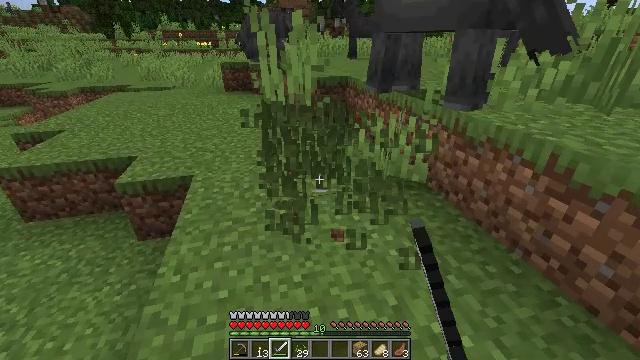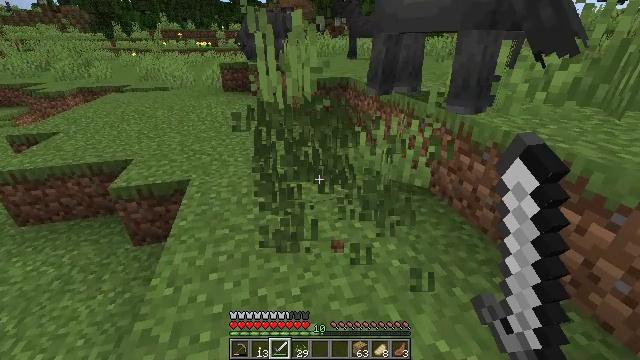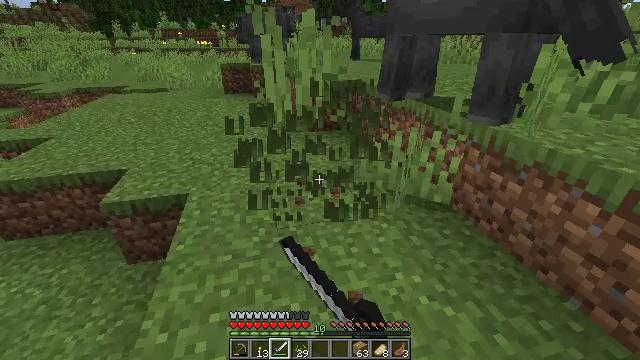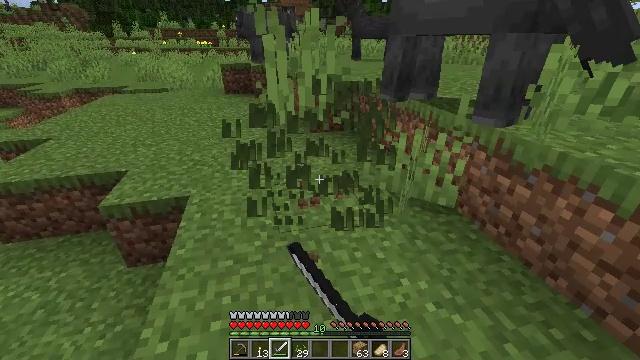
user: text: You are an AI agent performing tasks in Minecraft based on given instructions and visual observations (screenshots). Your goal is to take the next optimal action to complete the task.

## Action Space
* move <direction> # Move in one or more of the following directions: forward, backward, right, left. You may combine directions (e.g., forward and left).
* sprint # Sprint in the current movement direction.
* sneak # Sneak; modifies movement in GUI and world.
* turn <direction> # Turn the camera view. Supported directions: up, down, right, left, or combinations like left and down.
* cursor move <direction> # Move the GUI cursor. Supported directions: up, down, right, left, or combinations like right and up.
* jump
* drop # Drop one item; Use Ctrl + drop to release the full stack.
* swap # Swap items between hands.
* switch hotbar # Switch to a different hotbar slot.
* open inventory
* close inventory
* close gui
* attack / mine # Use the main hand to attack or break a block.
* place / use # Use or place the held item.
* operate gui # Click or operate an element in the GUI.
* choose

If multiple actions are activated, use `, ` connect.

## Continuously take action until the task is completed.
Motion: motion action
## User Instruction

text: Harvest tall grass for seeds.
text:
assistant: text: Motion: move forward and move left, attack / mine
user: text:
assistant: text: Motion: move forward and move left, attack / mine
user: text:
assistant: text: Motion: move forward and move left, attack / mine
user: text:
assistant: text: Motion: attack / mine